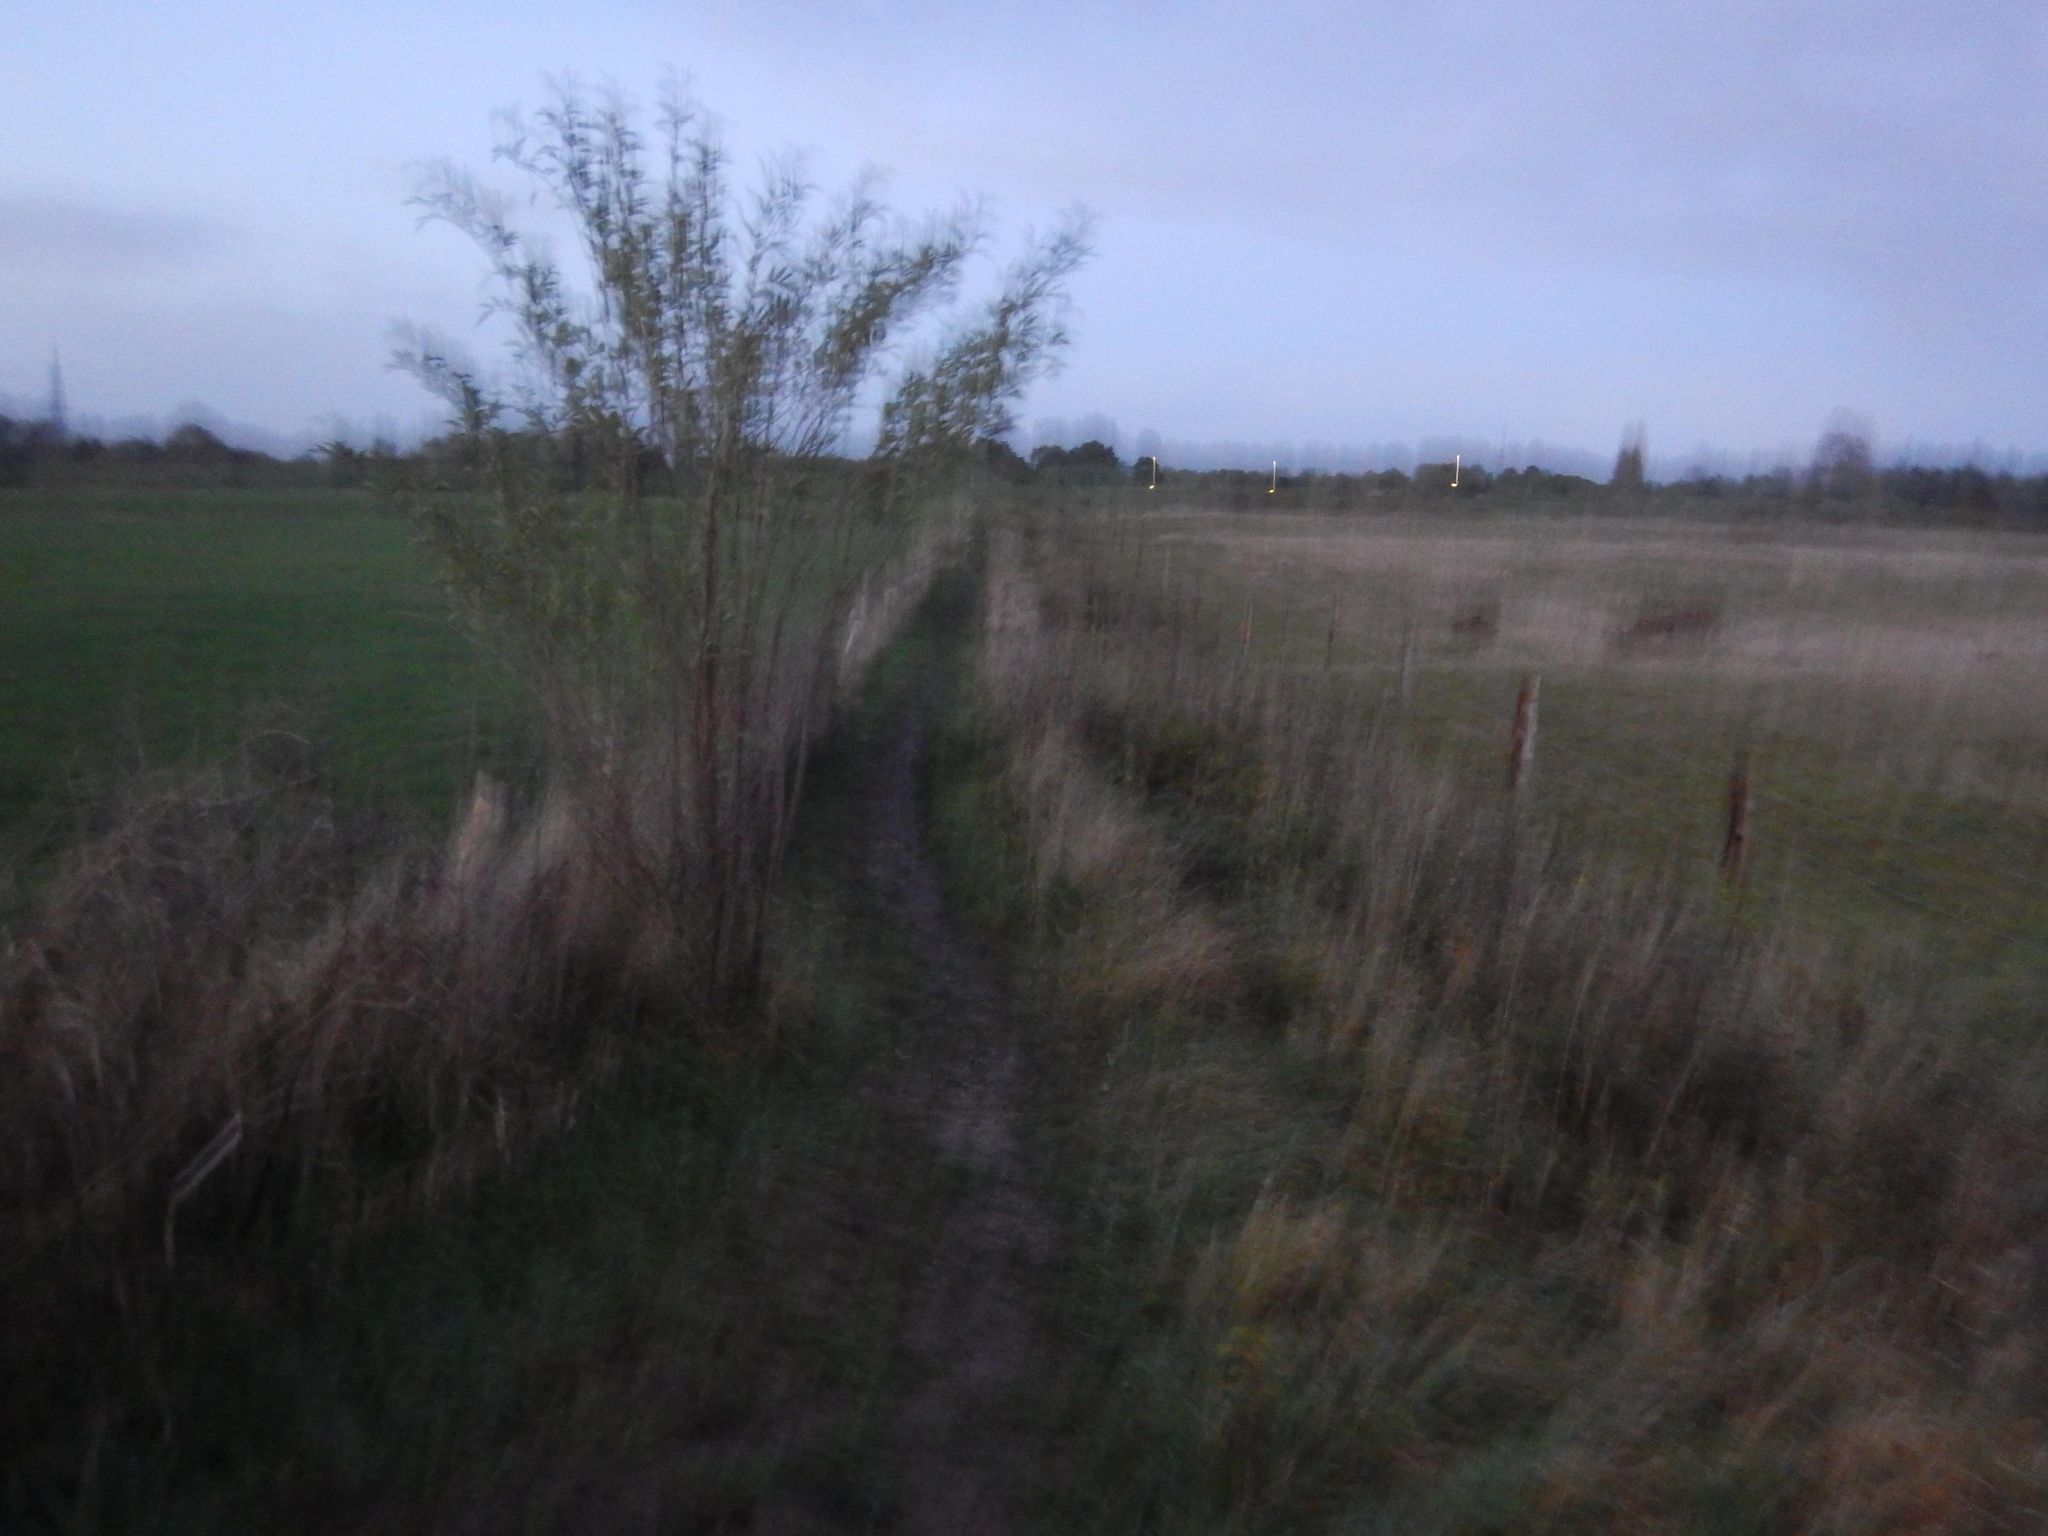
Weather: snowy
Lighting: dusk/dawn
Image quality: slightly poor
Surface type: fields
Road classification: track, unclassified, path
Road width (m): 1.0
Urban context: suburban or peri-urban
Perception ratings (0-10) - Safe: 0.37, Lively: 1.82, Beautiful: 6.9, Boring: 8.4, Depressing: 5.57, Wealthy: 1.13